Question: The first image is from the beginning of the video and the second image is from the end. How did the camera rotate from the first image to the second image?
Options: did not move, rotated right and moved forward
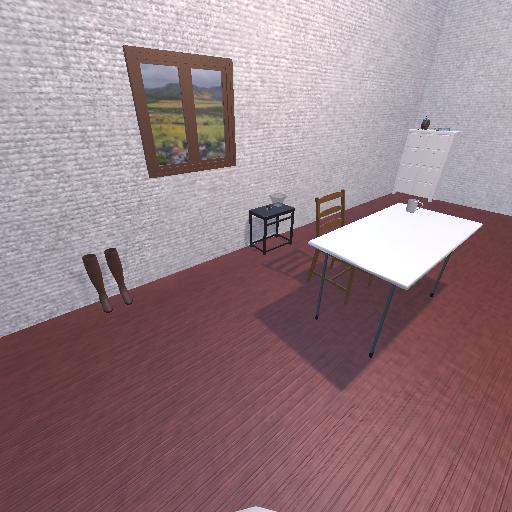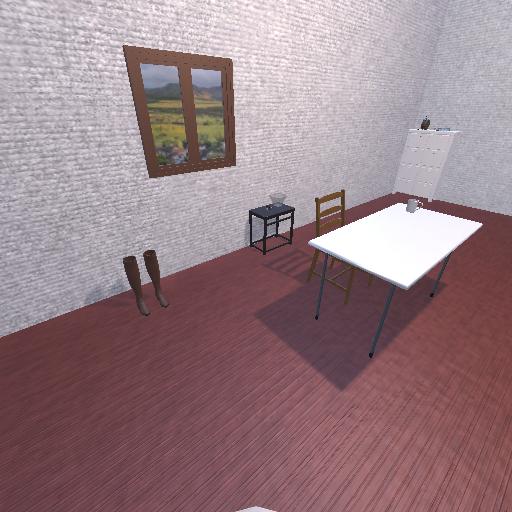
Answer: did not move